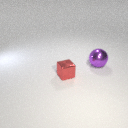
small red metal cube in front of large purple metal sphere